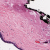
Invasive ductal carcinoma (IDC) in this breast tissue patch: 0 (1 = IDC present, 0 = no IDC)